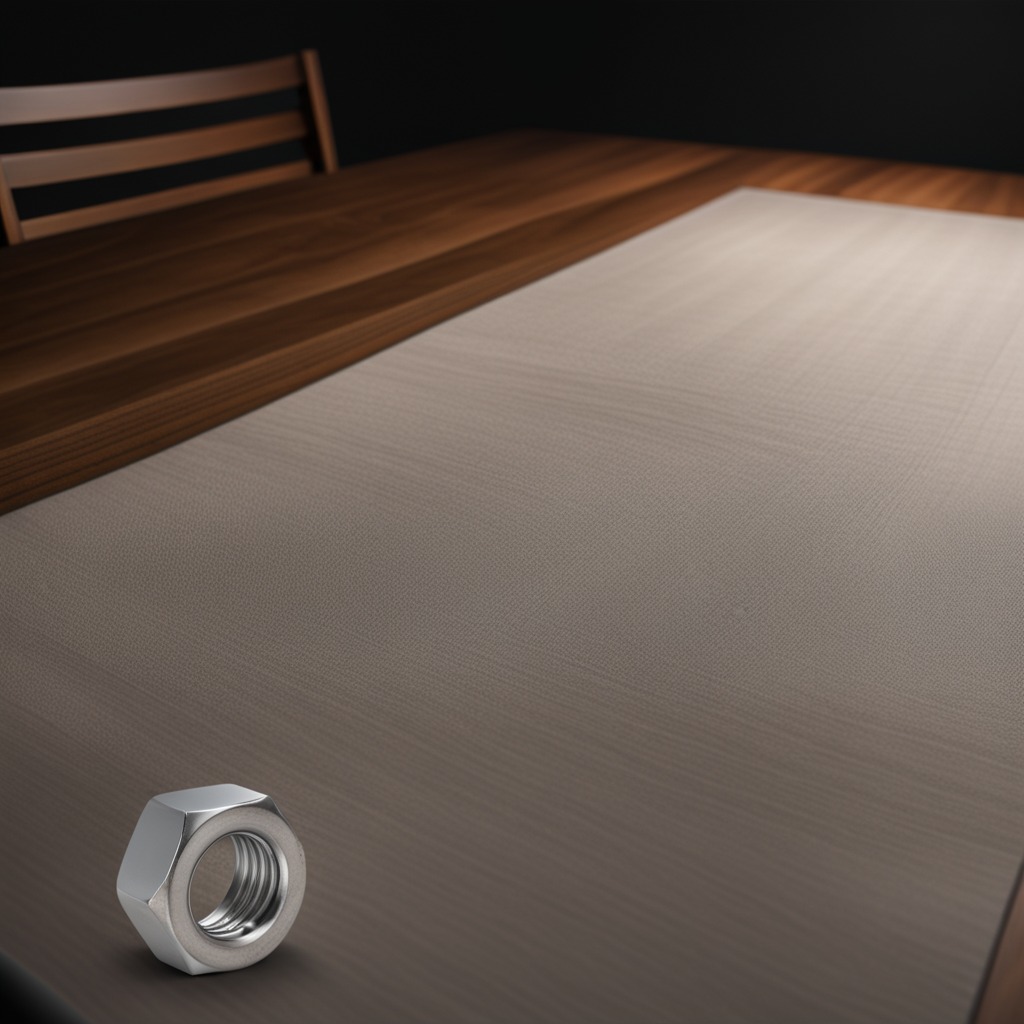
A metal nut is lying on a wooden table.